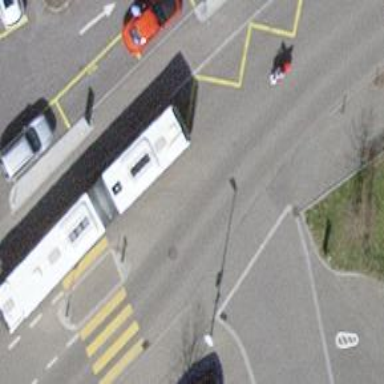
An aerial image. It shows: Bus stop equipped with public transport stop position.